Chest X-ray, PA view. Patient: 19 years old, sex F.
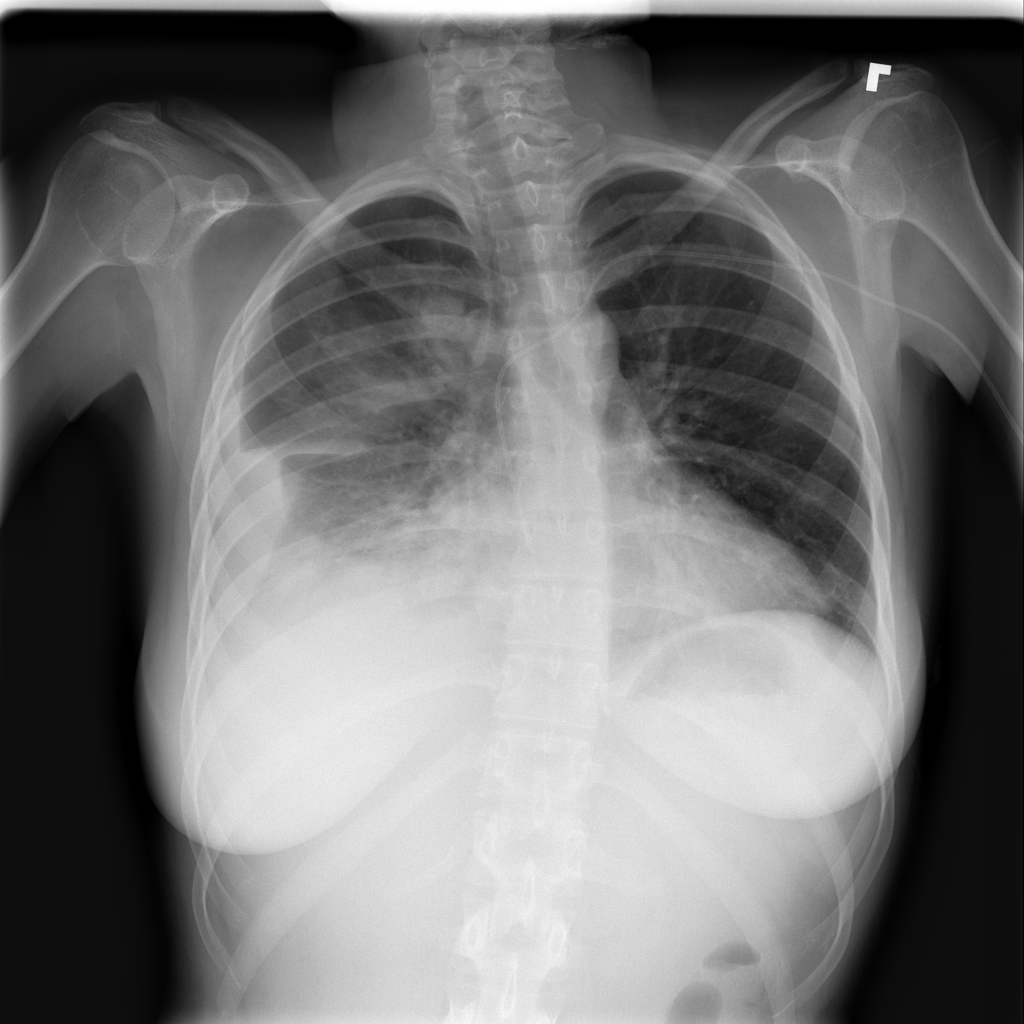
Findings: Atelectasis, Effusion, Infiltration